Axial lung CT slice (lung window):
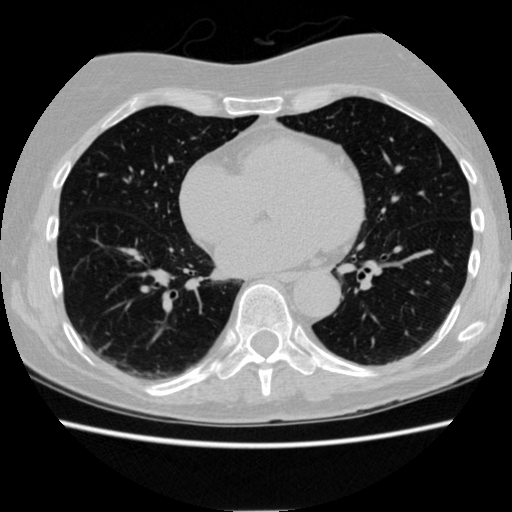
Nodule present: no